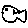
Label: fish